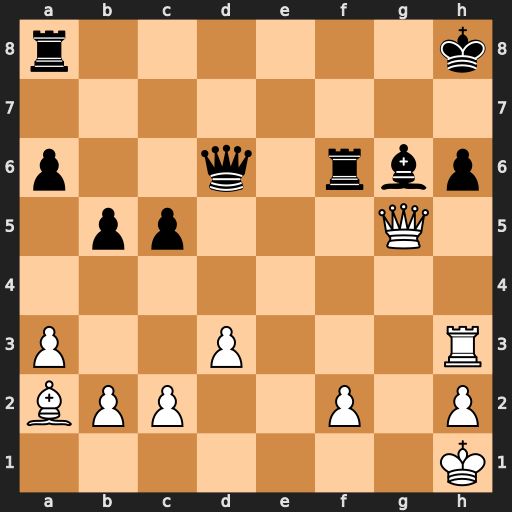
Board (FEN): r6k/8/p2q1rbp/1pp3Q1/8/P2P3R/BPP2P1P/7K
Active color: w
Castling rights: -
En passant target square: -
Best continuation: Qxh6+ Bh7 Qxh7#